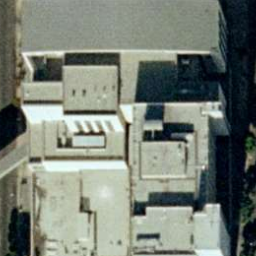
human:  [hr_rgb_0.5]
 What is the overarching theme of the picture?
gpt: buildings